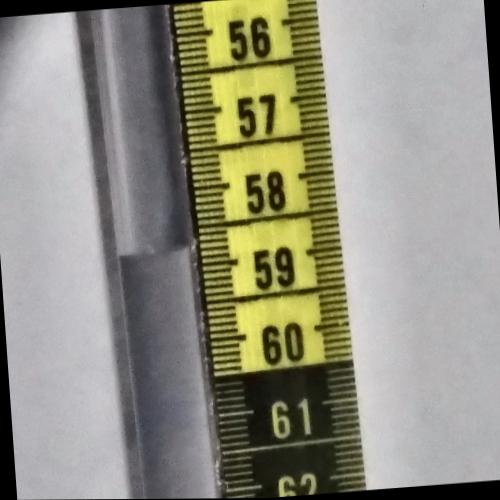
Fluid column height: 58.8 cm